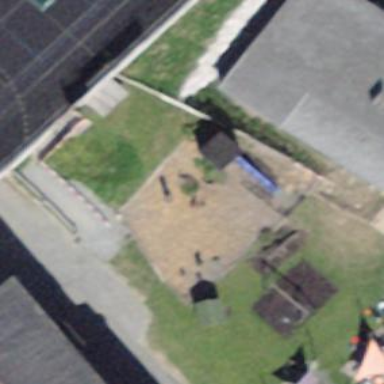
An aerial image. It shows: Playground area for leisure activities on the land.